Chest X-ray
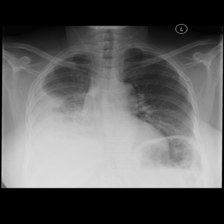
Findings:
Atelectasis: negative
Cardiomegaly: negative
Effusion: negative
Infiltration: negative
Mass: negative
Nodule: negative
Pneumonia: negative
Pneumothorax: negative
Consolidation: negative
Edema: negative
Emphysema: negative
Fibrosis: negative
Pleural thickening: negative
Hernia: negative